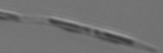
Label: Pseudo-nitzschia